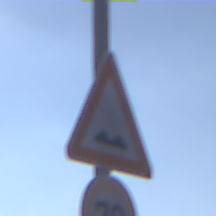
Verkehrszeichen: UnebeneFahrbahn
Zusatzzeichen unten: Geschwindigkeit70
Umgebung: Outdoor, Nature
Tageszeit: MorningAfternoon
Wetter: PartlyCloudy
Licht: Natural
Jahreszeit: NotSpecified
Kontrast: HighContrast